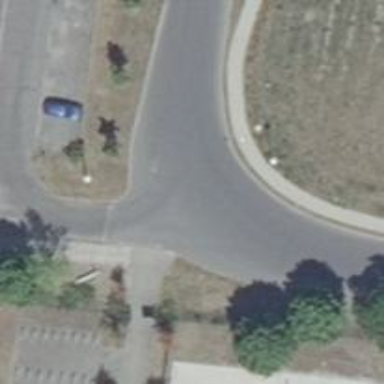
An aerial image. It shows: Road serving as parking aisle.